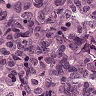
Metastatic tissue present: yes